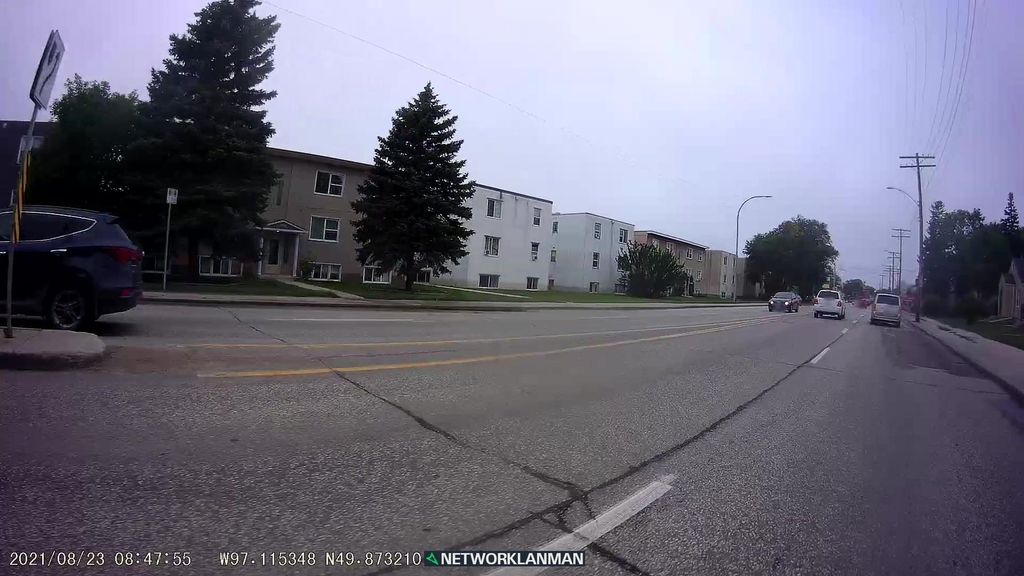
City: winnipeg